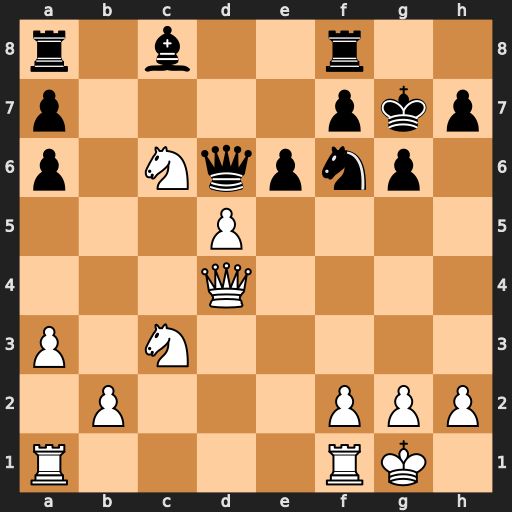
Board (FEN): r1b2r2/p4pkp/p1Nqpnp1/3P4/3Q4/P1N5/1P3PPP/R4RK1
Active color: w
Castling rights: -
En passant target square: -
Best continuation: Qxf6+ Kxf6 Ne4+ Kg7 Nxd6